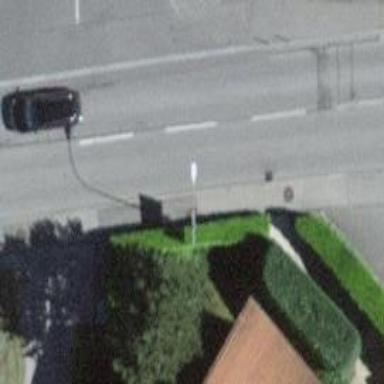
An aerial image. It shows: Road with steps.